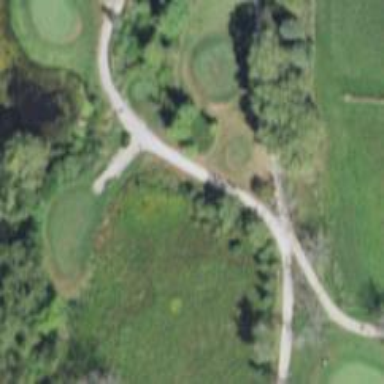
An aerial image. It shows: Pathway for golfing.